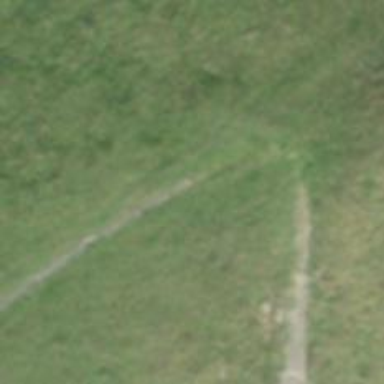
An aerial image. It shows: Dirt path.